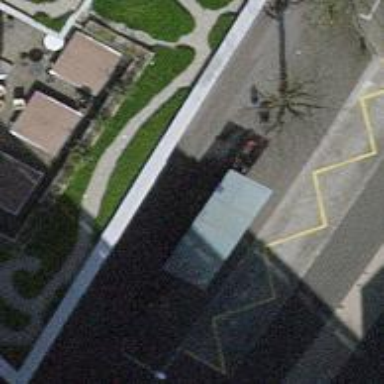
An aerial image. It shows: Bus stop with shelter. It is platform for public transport.